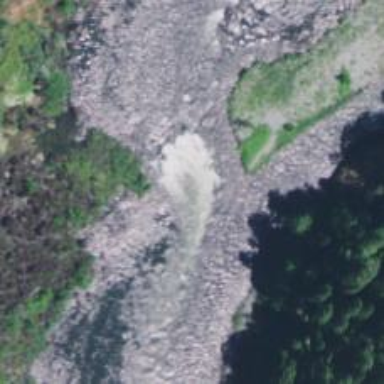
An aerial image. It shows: Rapids in the waterway.